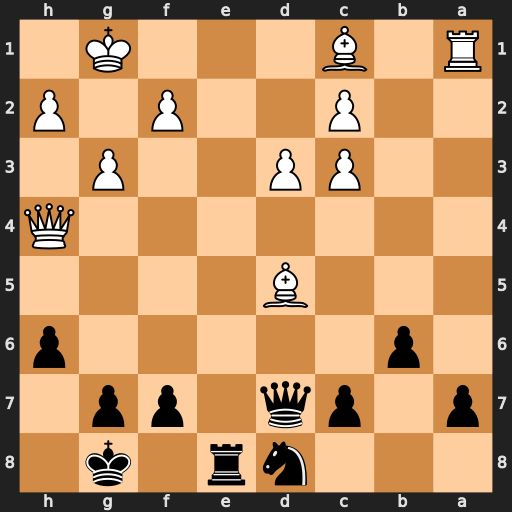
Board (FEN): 3nr1k1/p1pq1pp1/1p5p/3B4/7Q/2PP2P1/2P2P1P/R1B3K1
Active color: b
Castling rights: -
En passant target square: -
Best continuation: Re1+ Kg2 Qxd5+